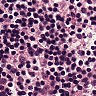
Metastatic tissue present: no